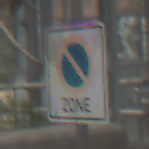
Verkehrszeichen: BeginnEingeschraenktesHalteverbotZone
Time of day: Midday
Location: Roofed (Special)
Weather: Overcast
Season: NotSpecified
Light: Natural